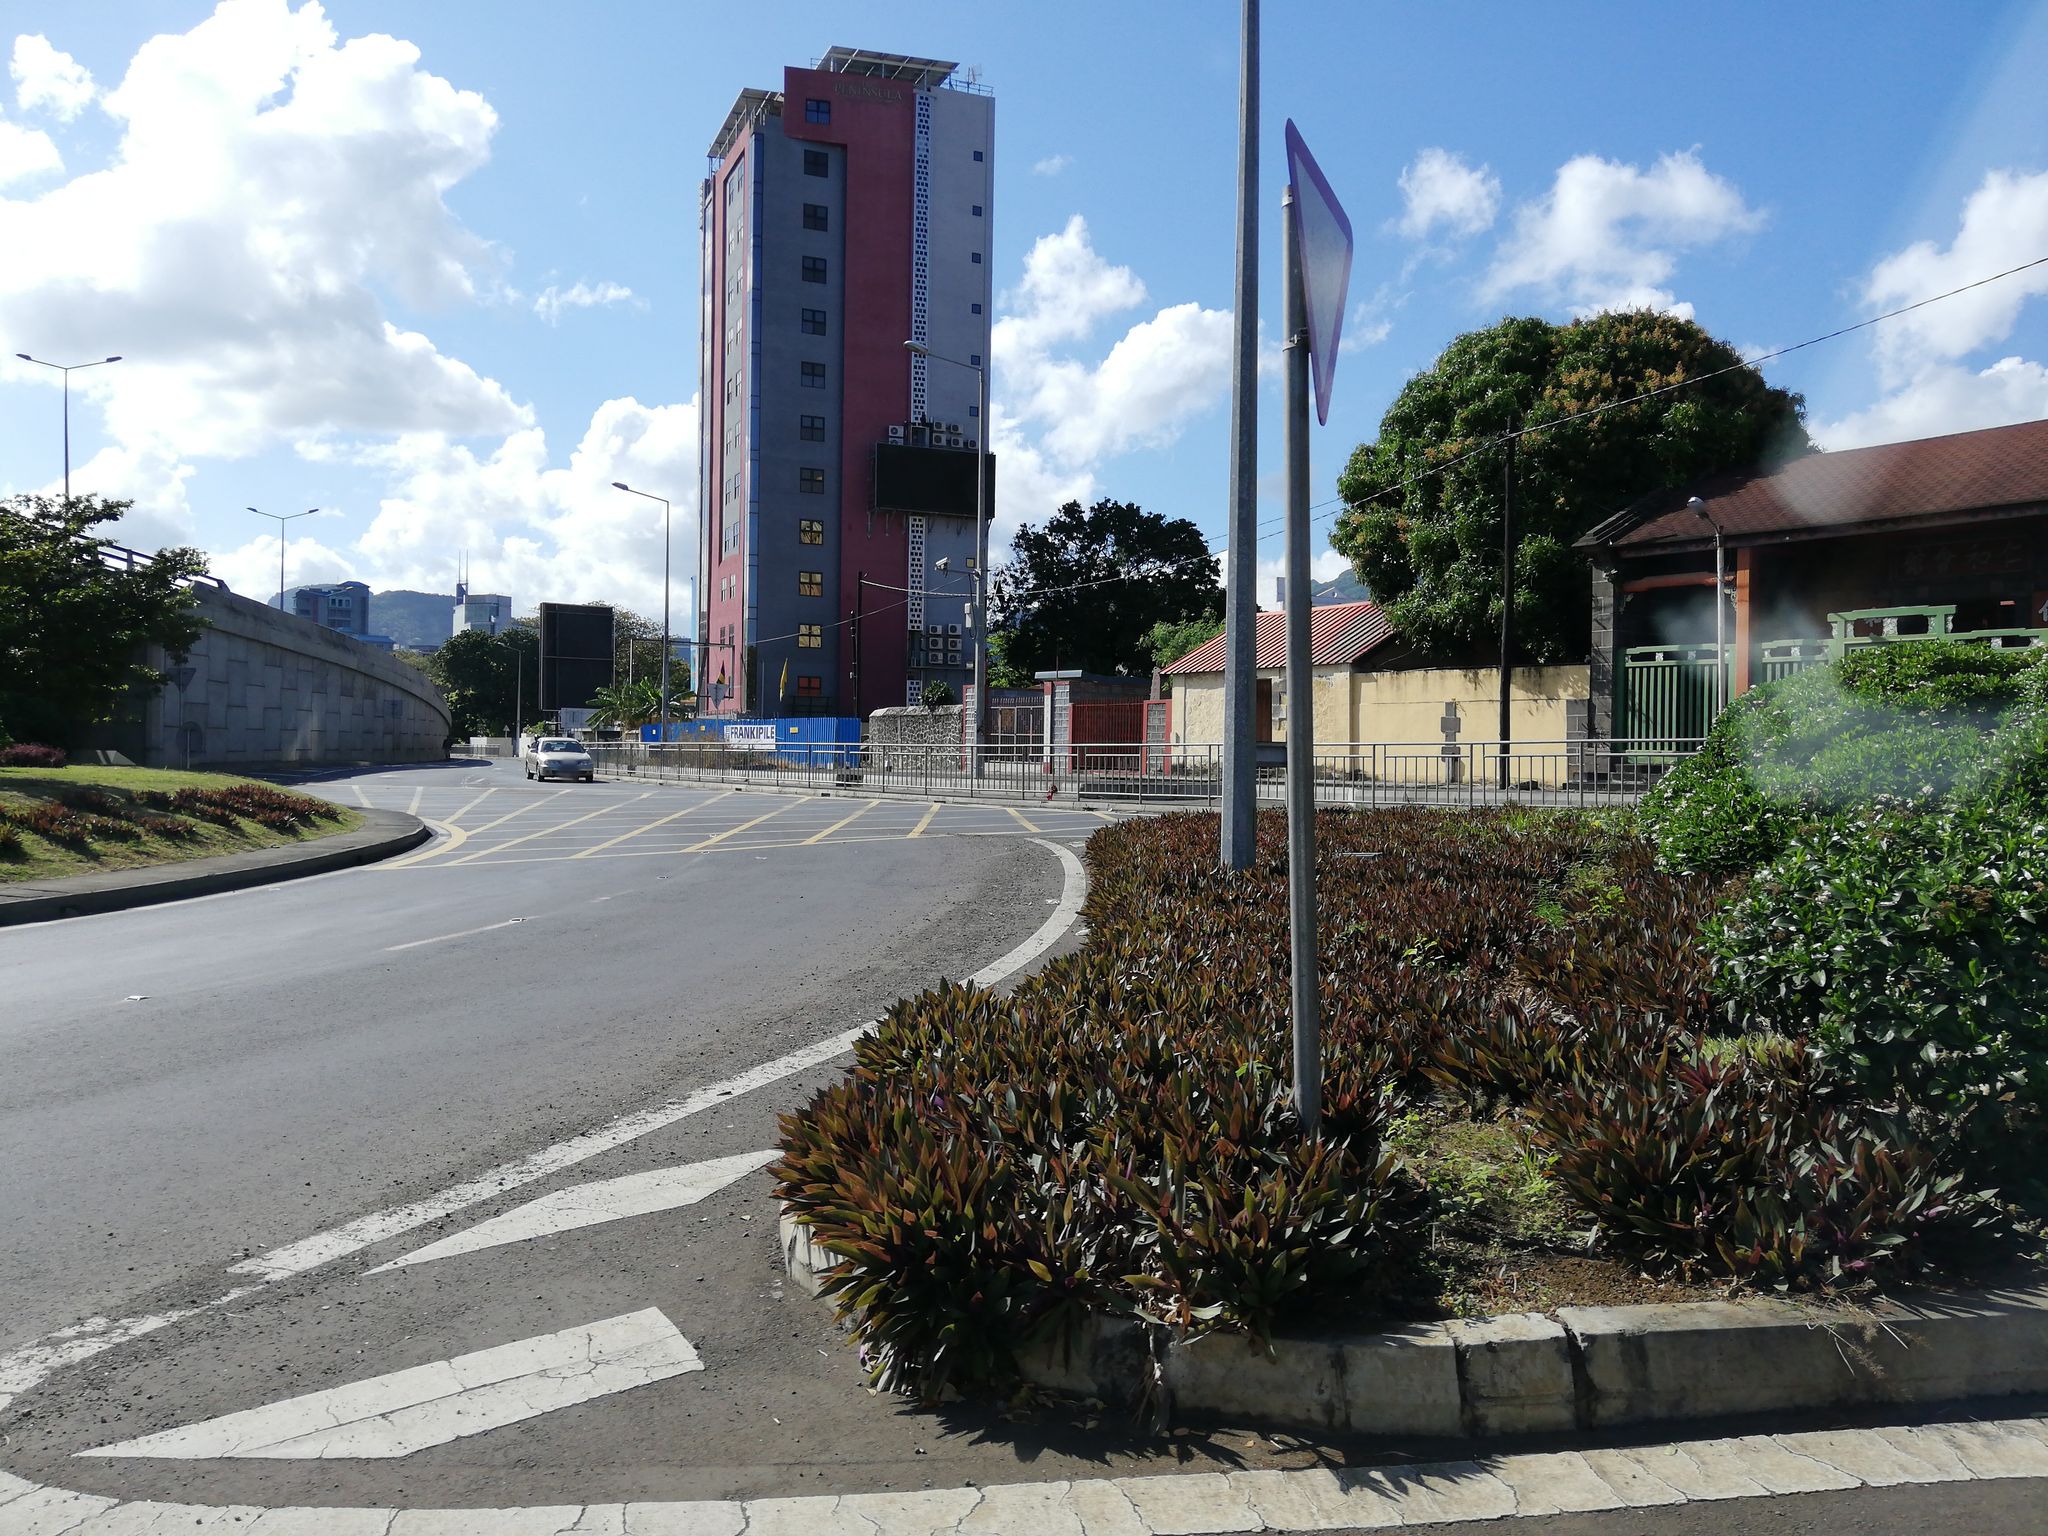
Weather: clear
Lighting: day
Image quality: good
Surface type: walking surface
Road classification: tertiary_link
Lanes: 1
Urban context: urban centre
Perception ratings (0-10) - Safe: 3.8, Lively: 5.04, Beautiful: 4.86, Boring: 5.38, Depressing: 5.84, Wealthy: 6.8